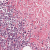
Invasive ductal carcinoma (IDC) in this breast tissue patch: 1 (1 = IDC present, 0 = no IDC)